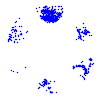
Particle: kaon